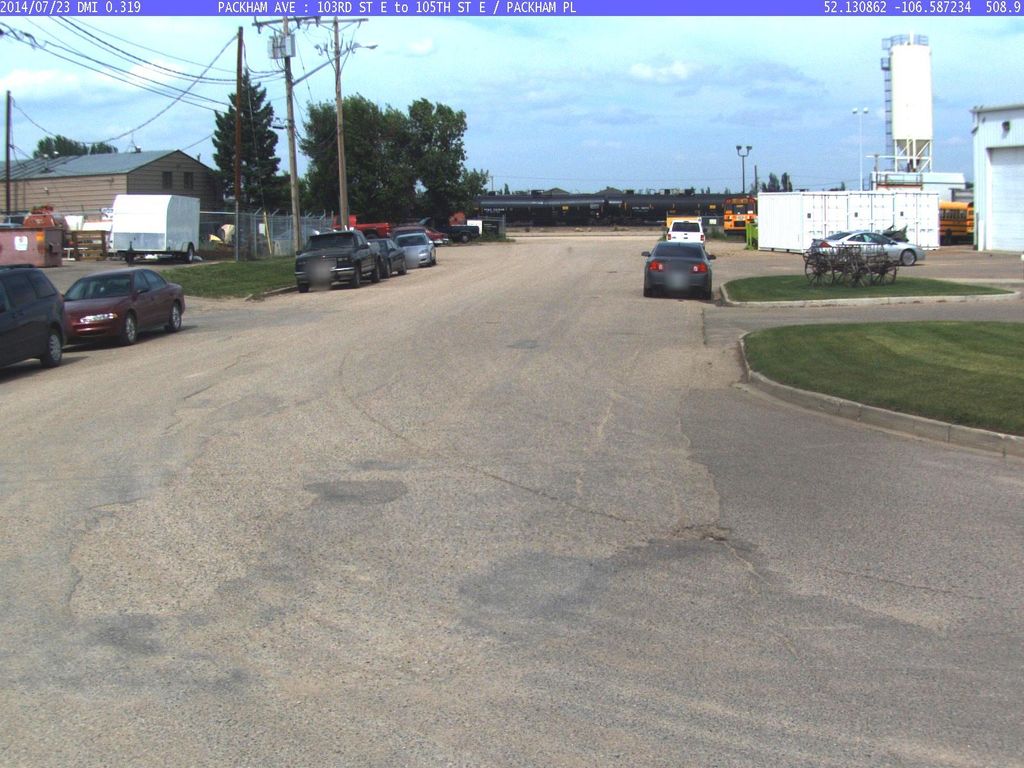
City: saskatoon